Interaction volume radius: 5 \u00c5
Interaction volume height: 40 \u00c5
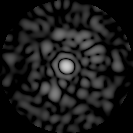
Disorder parameter: 0.8511